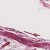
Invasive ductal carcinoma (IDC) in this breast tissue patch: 0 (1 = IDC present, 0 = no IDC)